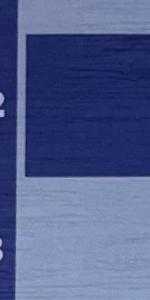
Label: Empty